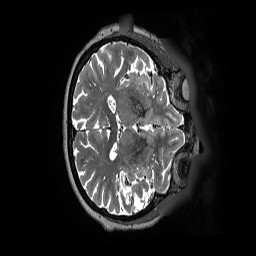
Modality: T2w
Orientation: axial
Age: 80
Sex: female